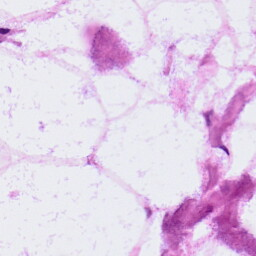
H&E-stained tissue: LymphNode